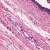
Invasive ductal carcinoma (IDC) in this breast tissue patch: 0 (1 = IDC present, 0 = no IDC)